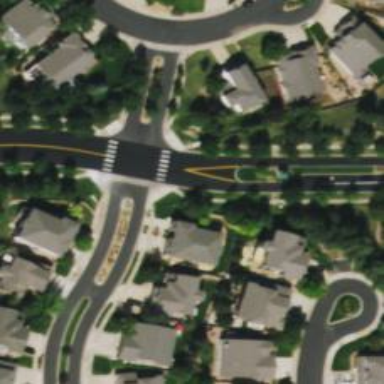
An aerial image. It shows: Marked crossing on footway.